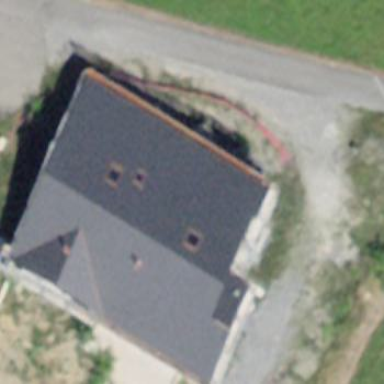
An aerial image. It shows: Gabled building with the roof oriented along its structure.